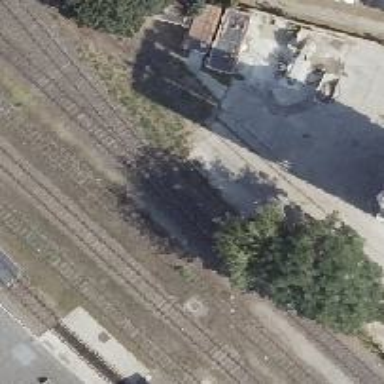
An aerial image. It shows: Railway switch.